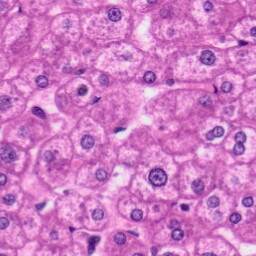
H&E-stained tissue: Liver